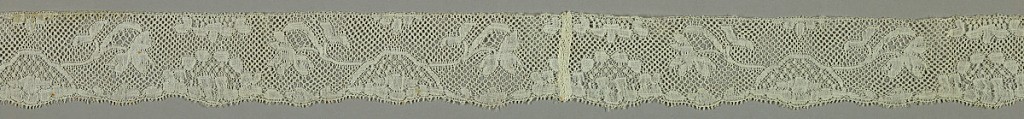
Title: Border
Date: mid-18th century
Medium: Technique: bobbin lace
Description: Bobbin lace double edge joined, symmetrical floral; mid-18th  century Valenciennes Fond